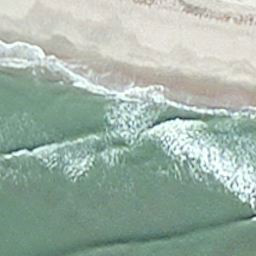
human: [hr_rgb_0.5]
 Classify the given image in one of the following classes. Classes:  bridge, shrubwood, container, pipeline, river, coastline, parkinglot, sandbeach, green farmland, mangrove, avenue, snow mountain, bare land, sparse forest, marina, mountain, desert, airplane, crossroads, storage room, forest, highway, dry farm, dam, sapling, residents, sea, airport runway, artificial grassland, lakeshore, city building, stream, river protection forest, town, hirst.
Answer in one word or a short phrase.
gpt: coastline